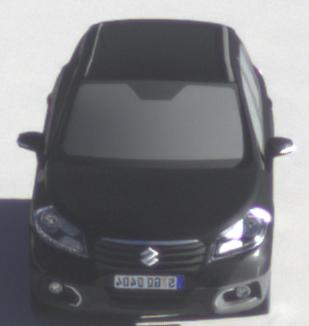
Make: Suzuki
Model: SX4 S-Cross 1.6
Detailed model: SX4 (II) S-Cross
Model produced from: 2013/10
Model produced until: 2015/08
Doors: 5
Color: black
Road condition: dry road
Daytime: morning or afternoon
Contrast: high contrast